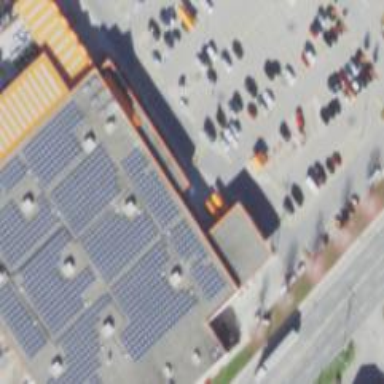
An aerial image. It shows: Retail building.